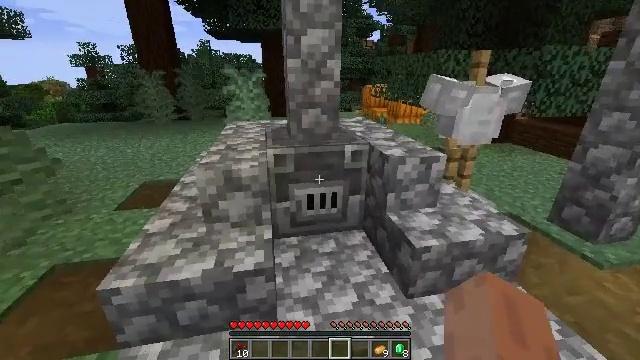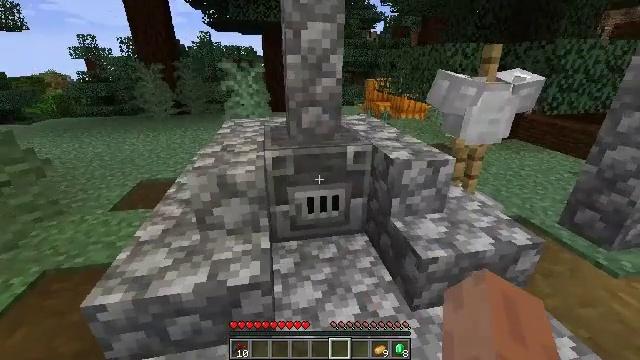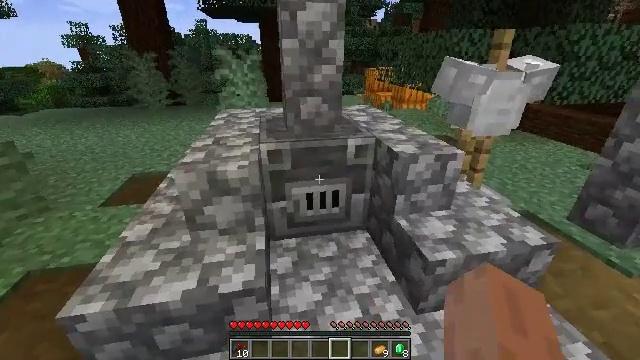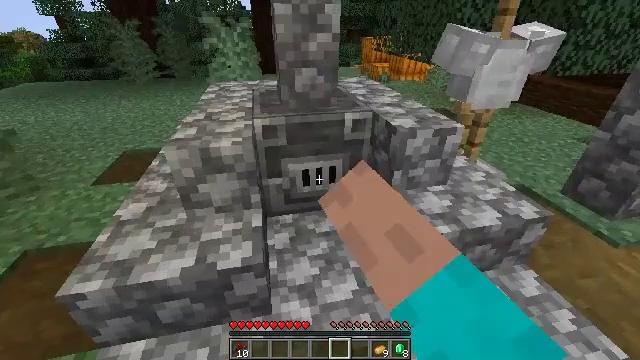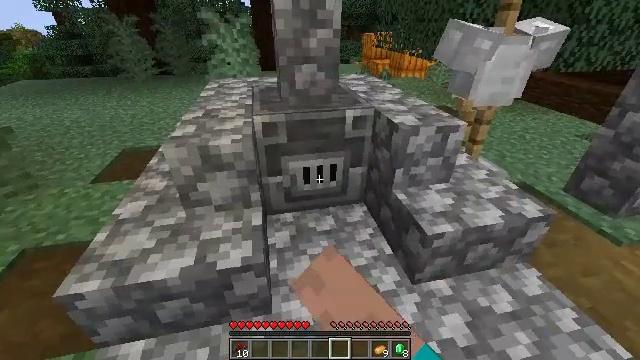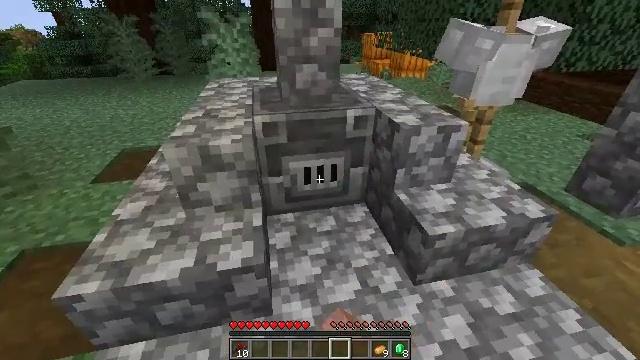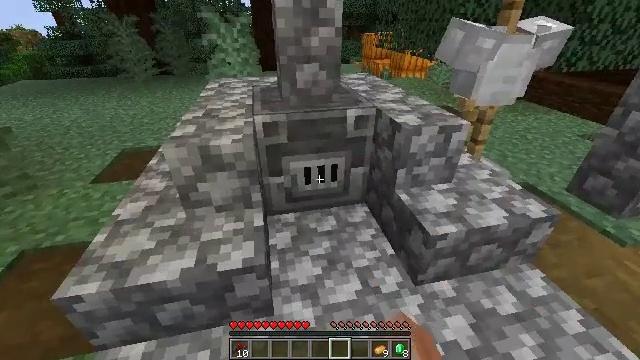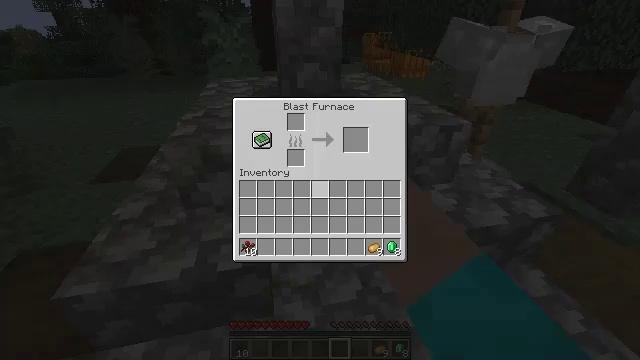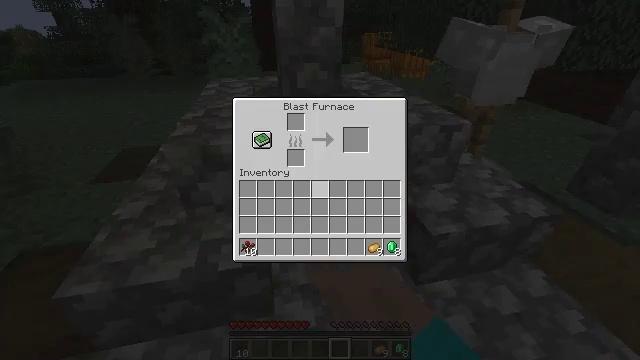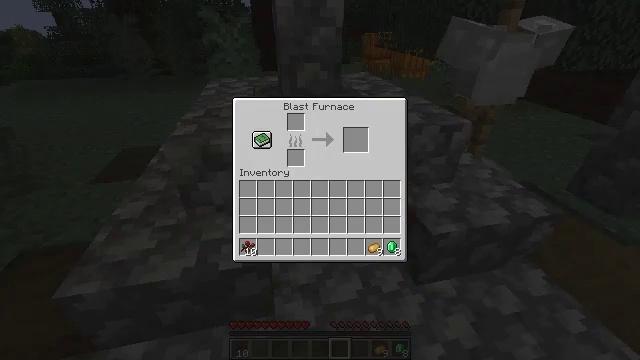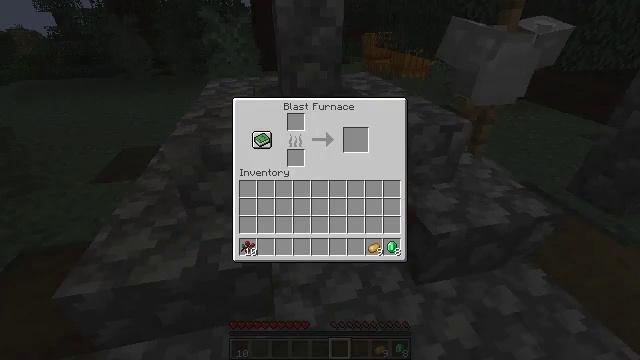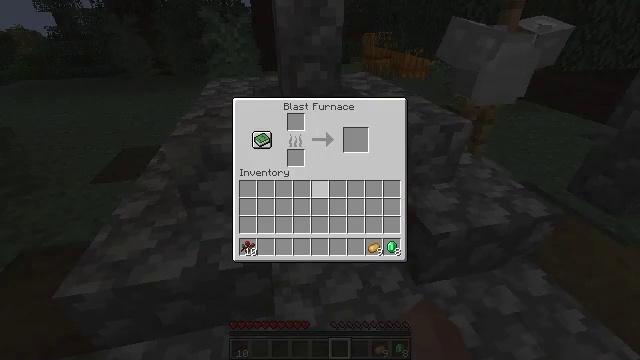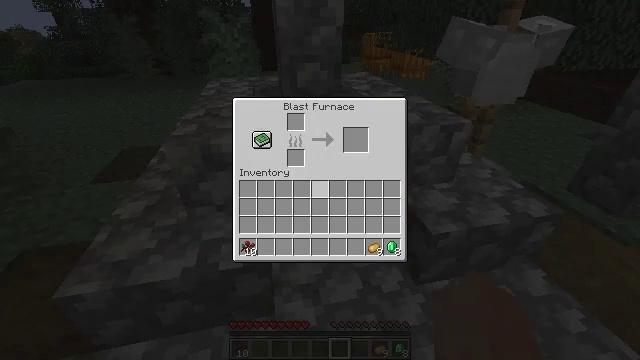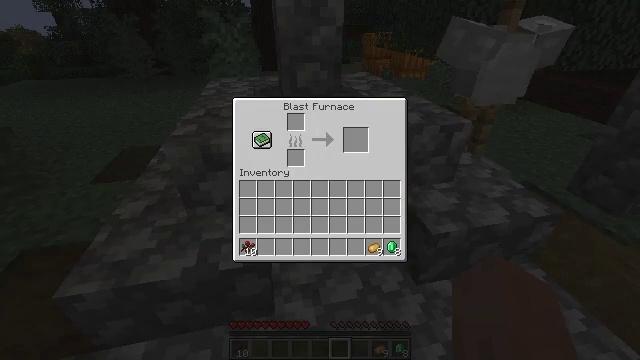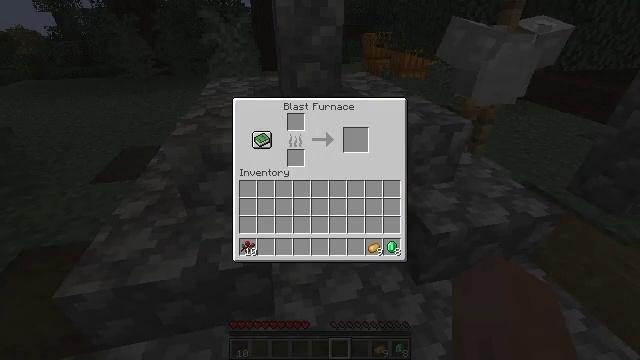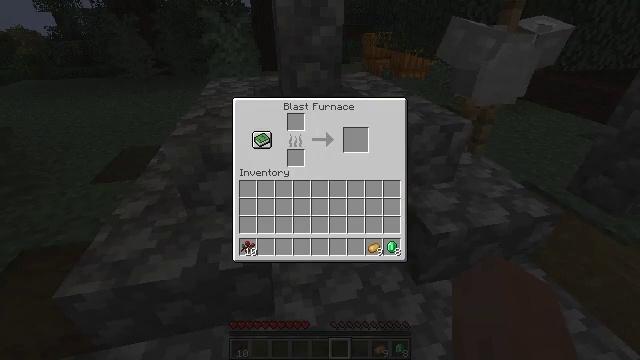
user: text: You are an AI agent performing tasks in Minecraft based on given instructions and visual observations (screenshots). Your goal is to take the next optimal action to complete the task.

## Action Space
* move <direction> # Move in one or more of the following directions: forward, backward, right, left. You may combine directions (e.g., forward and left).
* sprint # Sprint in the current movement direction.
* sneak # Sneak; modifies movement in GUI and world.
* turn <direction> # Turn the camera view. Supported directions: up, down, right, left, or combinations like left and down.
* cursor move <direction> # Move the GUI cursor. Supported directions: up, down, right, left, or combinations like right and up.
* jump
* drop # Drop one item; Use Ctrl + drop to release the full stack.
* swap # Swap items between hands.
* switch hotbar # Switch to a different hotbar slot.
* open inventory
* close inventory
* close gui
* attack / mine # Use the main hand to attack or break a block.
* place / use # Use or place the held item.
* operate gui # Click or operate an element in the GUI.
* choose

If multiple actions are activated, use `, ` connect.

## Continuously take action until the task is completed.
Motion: motion action
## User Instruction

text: Remove the purple carpet from the floor.
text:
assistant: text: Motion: turn down
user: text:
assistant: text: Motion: turn down, use / place
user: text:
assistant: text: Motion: turn right and down, use / place
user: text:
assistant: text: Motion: use / place
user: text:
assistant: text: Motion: use / place
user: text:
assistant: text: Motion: use / place
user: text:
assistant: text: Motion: open gui
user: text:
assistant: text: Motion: no_op
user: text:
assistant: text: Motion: no_op
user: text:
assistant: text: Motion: no_op
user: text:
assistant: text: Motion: no_op
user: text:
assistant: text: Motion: no_op
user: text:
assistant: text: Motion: no_op
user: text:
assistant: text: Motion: no_op
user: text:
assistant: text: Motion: no_op
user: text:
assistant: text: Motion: no_op
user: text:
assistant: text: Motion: no_op
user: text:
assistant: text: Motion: no_op
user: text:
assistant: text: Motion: no_op
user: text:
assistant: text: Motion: no_op
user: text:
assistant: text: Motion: no_op
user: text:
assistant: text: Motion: no_op
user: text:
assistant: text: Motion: no_op
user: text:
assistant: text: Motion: no_op
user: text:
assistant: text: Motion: no_op
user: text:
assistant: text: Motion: no_op
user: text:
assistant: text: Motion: cursor move right
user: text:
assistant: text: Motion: close gui
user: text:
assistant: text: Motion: turn right and up
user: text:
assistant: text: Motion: turn right and up